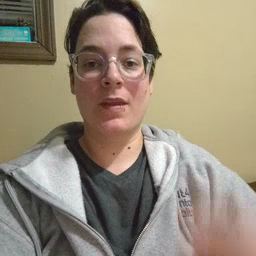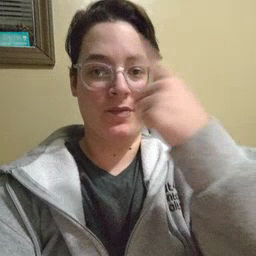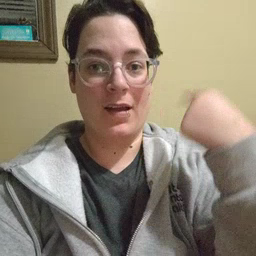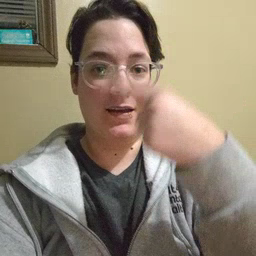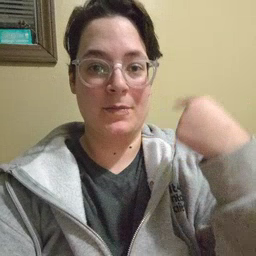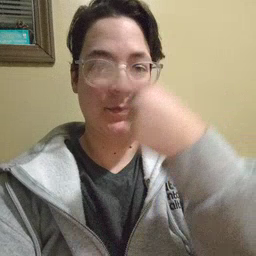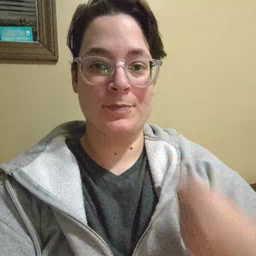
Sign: face